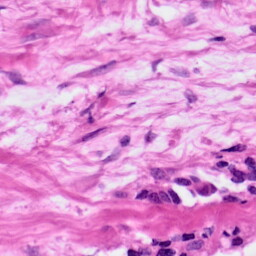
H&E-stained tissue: Ovarian